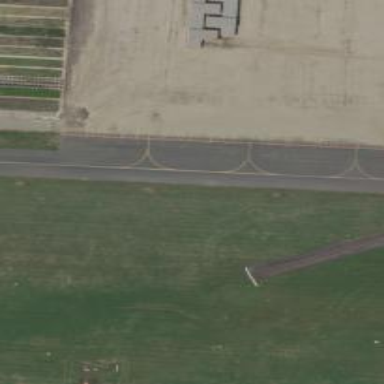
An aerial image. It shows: Image of taxiway at airport.